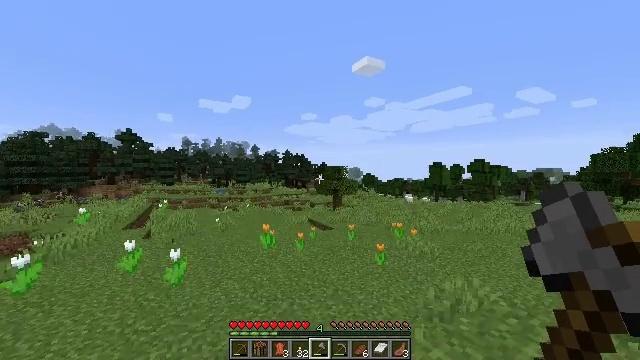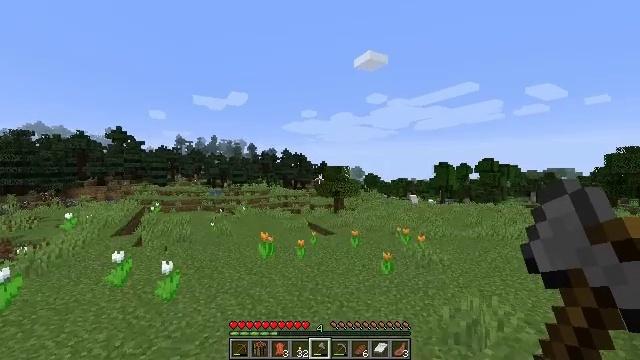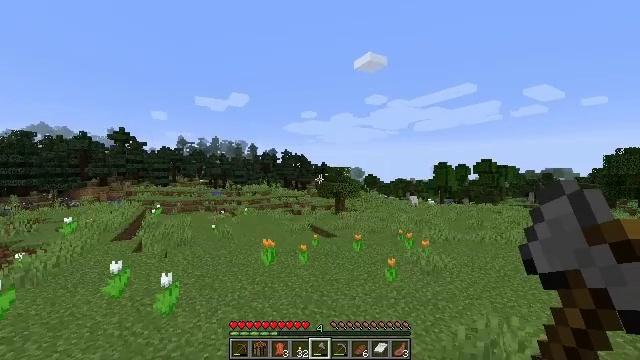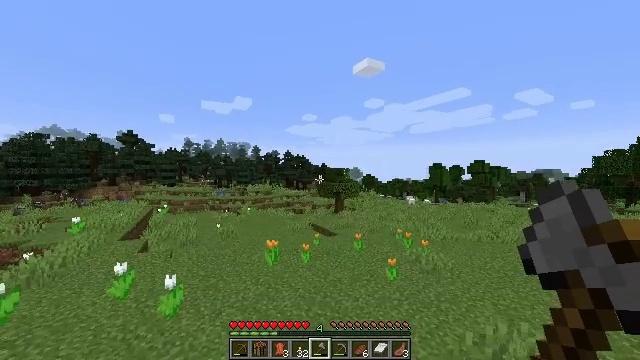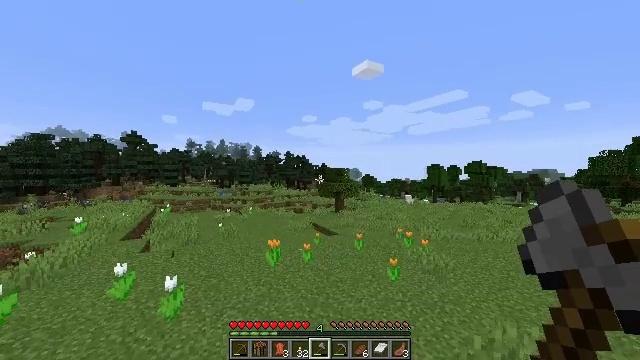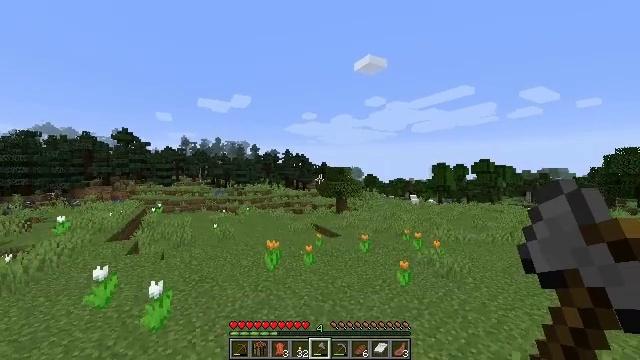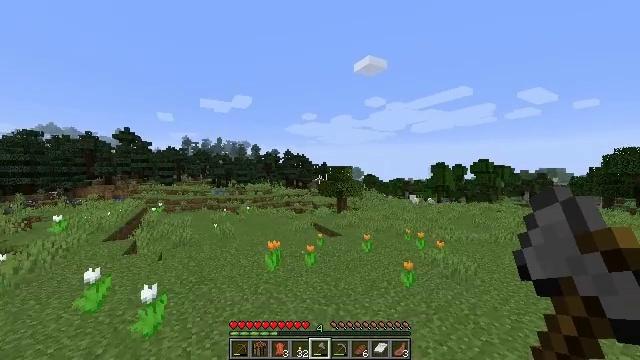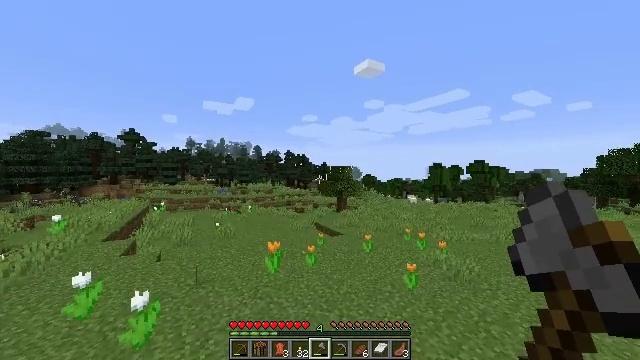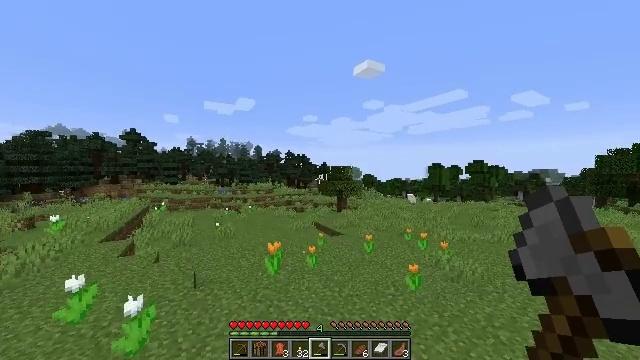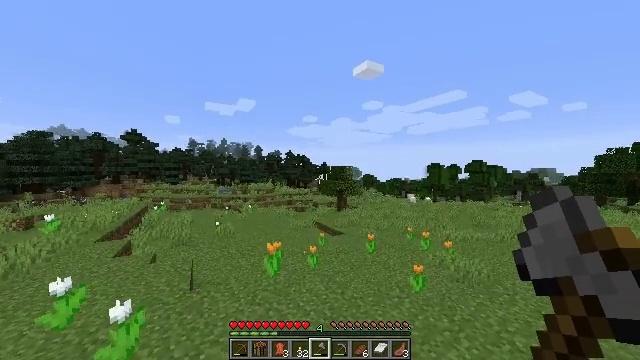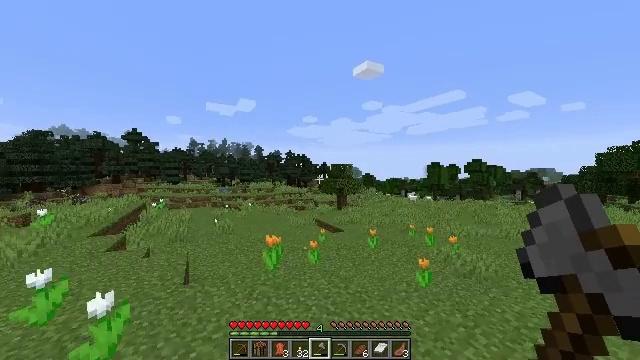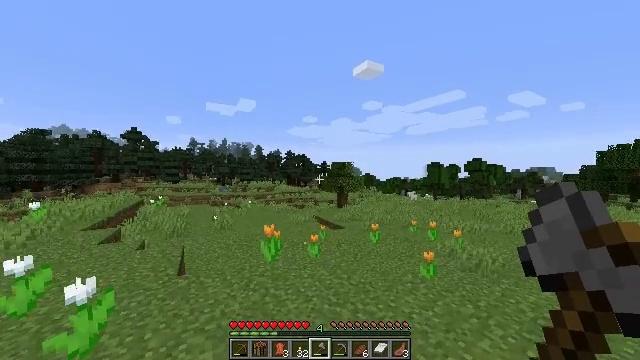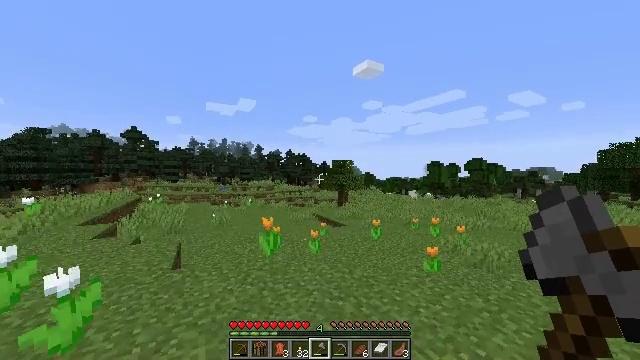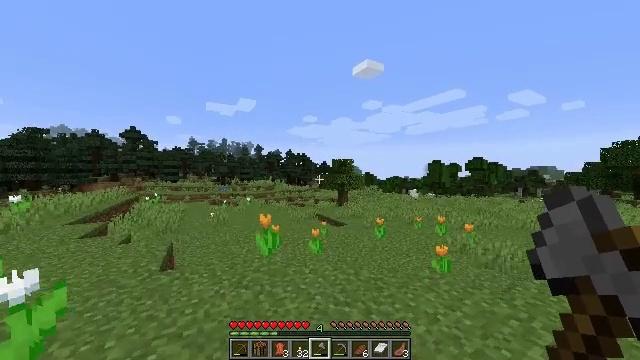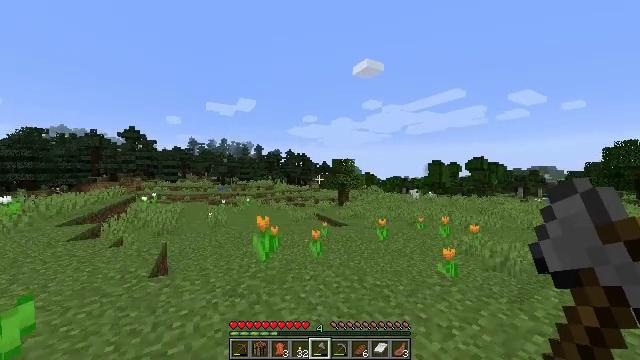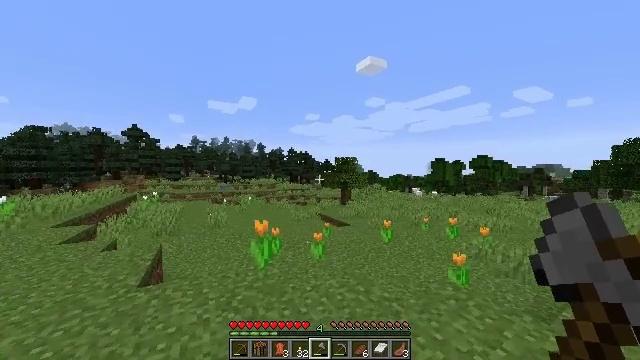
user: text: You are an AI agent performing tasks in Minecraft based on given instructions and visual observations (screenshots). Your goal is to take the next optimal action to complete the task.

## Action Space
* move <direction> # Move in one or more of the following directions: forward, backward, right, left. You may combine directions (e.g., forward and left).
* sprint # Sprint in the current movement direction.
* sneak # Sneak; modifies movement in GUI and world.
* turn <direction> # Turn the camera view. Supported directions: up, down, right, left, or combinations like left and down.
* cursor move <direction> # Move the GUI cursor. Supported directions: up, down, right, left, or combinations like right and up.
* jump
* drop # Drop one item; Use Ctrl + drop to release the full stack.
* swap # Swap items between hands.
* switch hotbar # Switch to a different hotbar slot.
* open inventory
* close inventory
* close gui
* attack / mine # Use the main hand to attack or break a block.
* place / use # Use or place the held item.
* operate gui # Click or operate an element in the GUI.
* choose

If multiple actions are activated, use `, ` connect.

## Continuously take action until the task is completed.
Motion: motion action
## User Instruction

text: Mine dirt from the ground.
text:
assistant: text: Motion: move forward, sprint, jump
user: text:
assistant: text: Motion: move forward, sprint, jump
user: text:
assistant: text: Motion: move forward, sprint, jump
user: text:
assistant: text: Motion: move forward, sprint, jump
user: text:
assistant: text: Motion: move forward, sprint, jump
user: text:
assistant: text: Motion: move forward, sprint
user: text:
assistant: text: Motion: move forward, sprint
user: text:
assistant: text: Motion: move forward, sprint
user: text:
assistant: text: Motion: move forward, sprint
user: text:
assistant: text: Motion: move forward, sprint
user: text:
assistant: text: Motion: move forward, sprint
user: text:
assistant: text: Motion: move forward, sprint
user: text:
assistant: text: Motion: move forward, sprint
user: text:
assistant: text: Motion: move forward, sprint
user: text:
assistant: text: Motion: move forward, sprint
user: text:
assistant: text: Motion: move forward, sprint
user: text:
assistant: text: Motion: move forward, sprint, turn left and down
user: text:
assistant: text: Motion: move forward, sprint, turn left and down
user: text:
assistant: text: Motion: move forward, sprint, turn left
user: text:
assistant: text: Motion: move forward, sprint, turn left and down
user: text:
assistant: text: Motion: move forward, sprint, turn left and down
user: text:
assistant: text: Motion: move forward, sprint, turn left
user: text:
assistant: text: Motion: move forward, sprint
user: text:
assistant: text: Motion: move forward, sprint
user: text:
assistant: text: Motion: move forward, sprint
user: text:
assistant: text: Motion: move forward, sprint
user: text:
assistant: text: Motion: move forward, sprint
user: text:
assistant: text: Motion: move forward, sprint
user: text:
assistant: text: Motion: move forward, sprint
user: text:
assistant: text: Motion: move forward, sprint